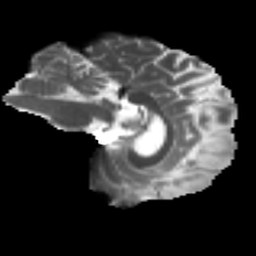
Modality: T2w
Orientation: sagittal
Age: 39
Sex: male
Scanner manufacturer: ge
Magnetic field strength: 3 T
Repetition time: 7.8 s
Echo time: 0.061 s